Aerial crown-view tile of a tropical tree (Barro Colorado Island, Panama), acquired 20250317:
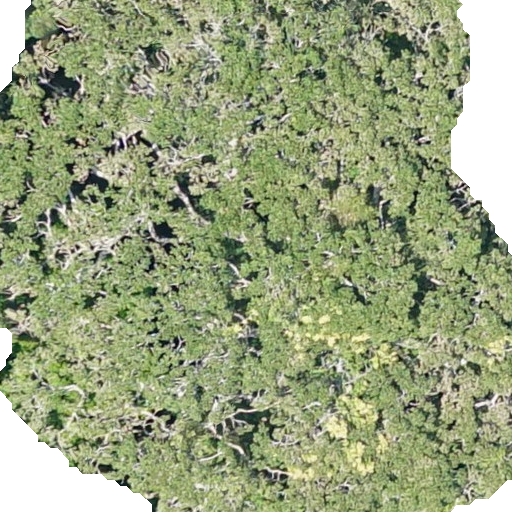
Species: Sterculia apetala
GBIF accepted scientific name: Sterculia apetala
Crown area: 403.726 m²